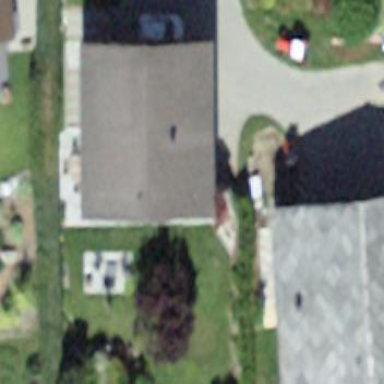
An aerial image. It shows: Simple house.